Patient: sex M, age 65
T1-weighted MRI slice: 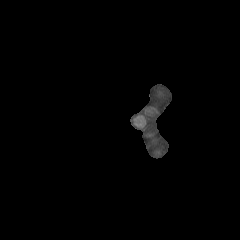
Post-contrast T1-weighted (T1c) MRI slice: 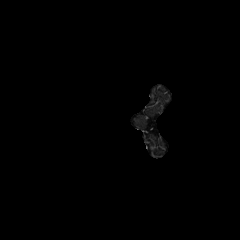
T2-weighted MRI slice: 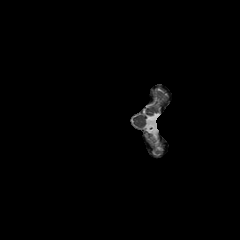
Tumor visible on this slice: no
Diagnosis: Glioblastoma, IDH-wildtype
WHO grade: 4